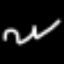
Label: squiggle